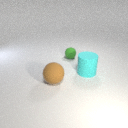
small green rubber sphere to the right of large brown rubber sphere